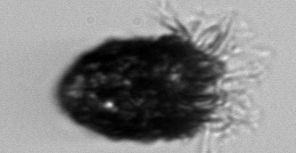
Label: Stenosemella_pacifica